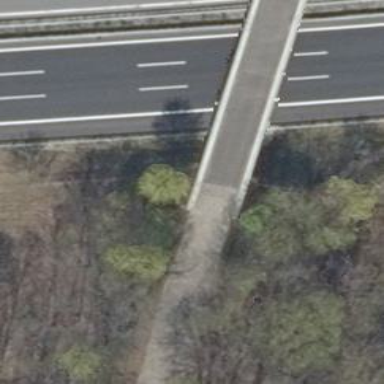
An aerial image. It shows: Track road on concrete bridge with grade 1 track type.